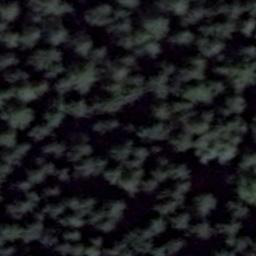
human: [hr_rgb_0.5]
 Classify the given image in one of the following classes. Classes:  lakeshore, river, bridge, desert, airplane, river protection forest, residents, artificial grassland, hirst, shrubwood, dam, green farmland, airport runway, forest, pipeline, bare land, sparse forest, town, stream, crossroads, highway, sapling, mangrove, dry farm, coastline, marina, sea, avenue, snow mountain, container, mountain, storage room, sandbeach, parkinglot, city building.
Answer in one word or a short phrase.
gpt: forest